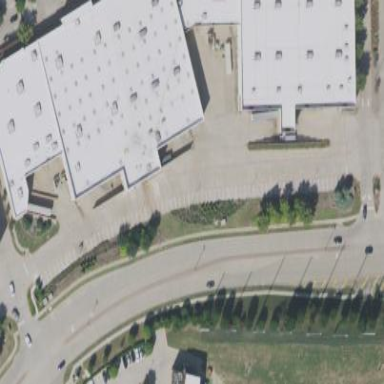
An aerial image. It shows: Retail building with flat roof.